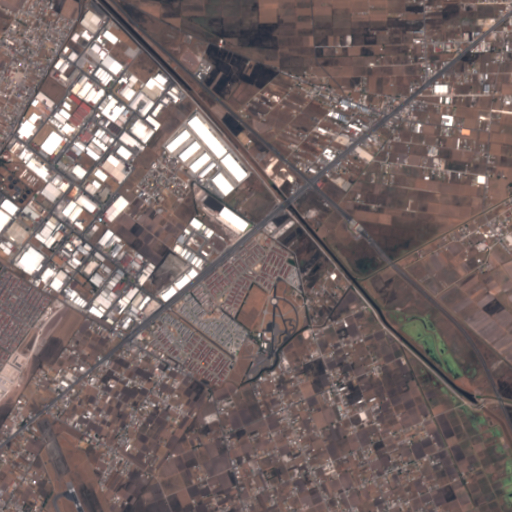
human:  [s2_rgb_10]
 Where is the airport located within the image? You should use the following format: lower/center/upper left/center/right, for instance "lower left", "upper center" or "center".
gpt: The airport is located in the lower left of the image.
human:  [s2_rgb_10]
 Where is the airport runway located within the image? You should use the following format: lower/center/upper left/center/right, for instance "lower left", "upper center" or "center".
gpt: The airport runway is located in the lower left of the image.
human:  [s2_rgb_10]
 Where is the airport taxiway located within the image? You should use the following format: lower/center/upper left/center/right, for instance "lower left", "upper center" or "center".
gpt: The airport taxiway is located in the lower left of the image.
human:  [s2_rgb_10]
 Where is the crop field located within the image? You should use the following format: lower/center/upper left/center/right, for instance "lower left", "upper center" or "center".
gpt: The crop field is located in the lower right of the image.
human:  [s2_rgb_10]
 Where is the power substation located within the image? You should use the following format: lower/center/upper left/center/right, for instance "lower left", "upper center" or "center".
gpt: The power substation is located in the center of the image.
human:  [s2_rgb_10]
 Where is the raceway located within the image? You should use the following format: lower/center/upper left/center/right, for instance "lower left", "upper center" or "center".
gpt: The raceway is located in the lower center of the image.
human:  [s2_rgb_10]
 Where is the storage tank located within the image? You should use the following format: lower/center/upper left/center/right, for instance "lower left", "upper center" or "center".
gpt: The storage tank is located in the upper center of the image.
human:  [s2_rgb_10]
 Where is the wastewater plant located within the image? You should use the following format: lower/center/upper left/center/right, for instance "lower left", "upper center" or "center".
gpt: The wastewater plant is located in the upper left of the image.
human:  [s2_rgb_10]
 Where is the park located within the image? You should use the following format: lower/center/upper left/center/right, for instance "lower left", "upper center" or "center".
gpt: There is no park in the image.